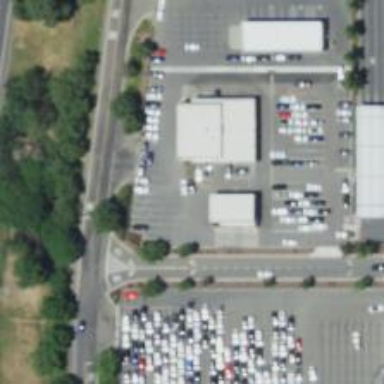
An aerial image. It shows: Car rental facility.